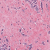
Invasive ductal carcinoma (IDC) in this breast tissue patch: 1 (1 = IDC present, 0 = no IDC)